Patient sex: M
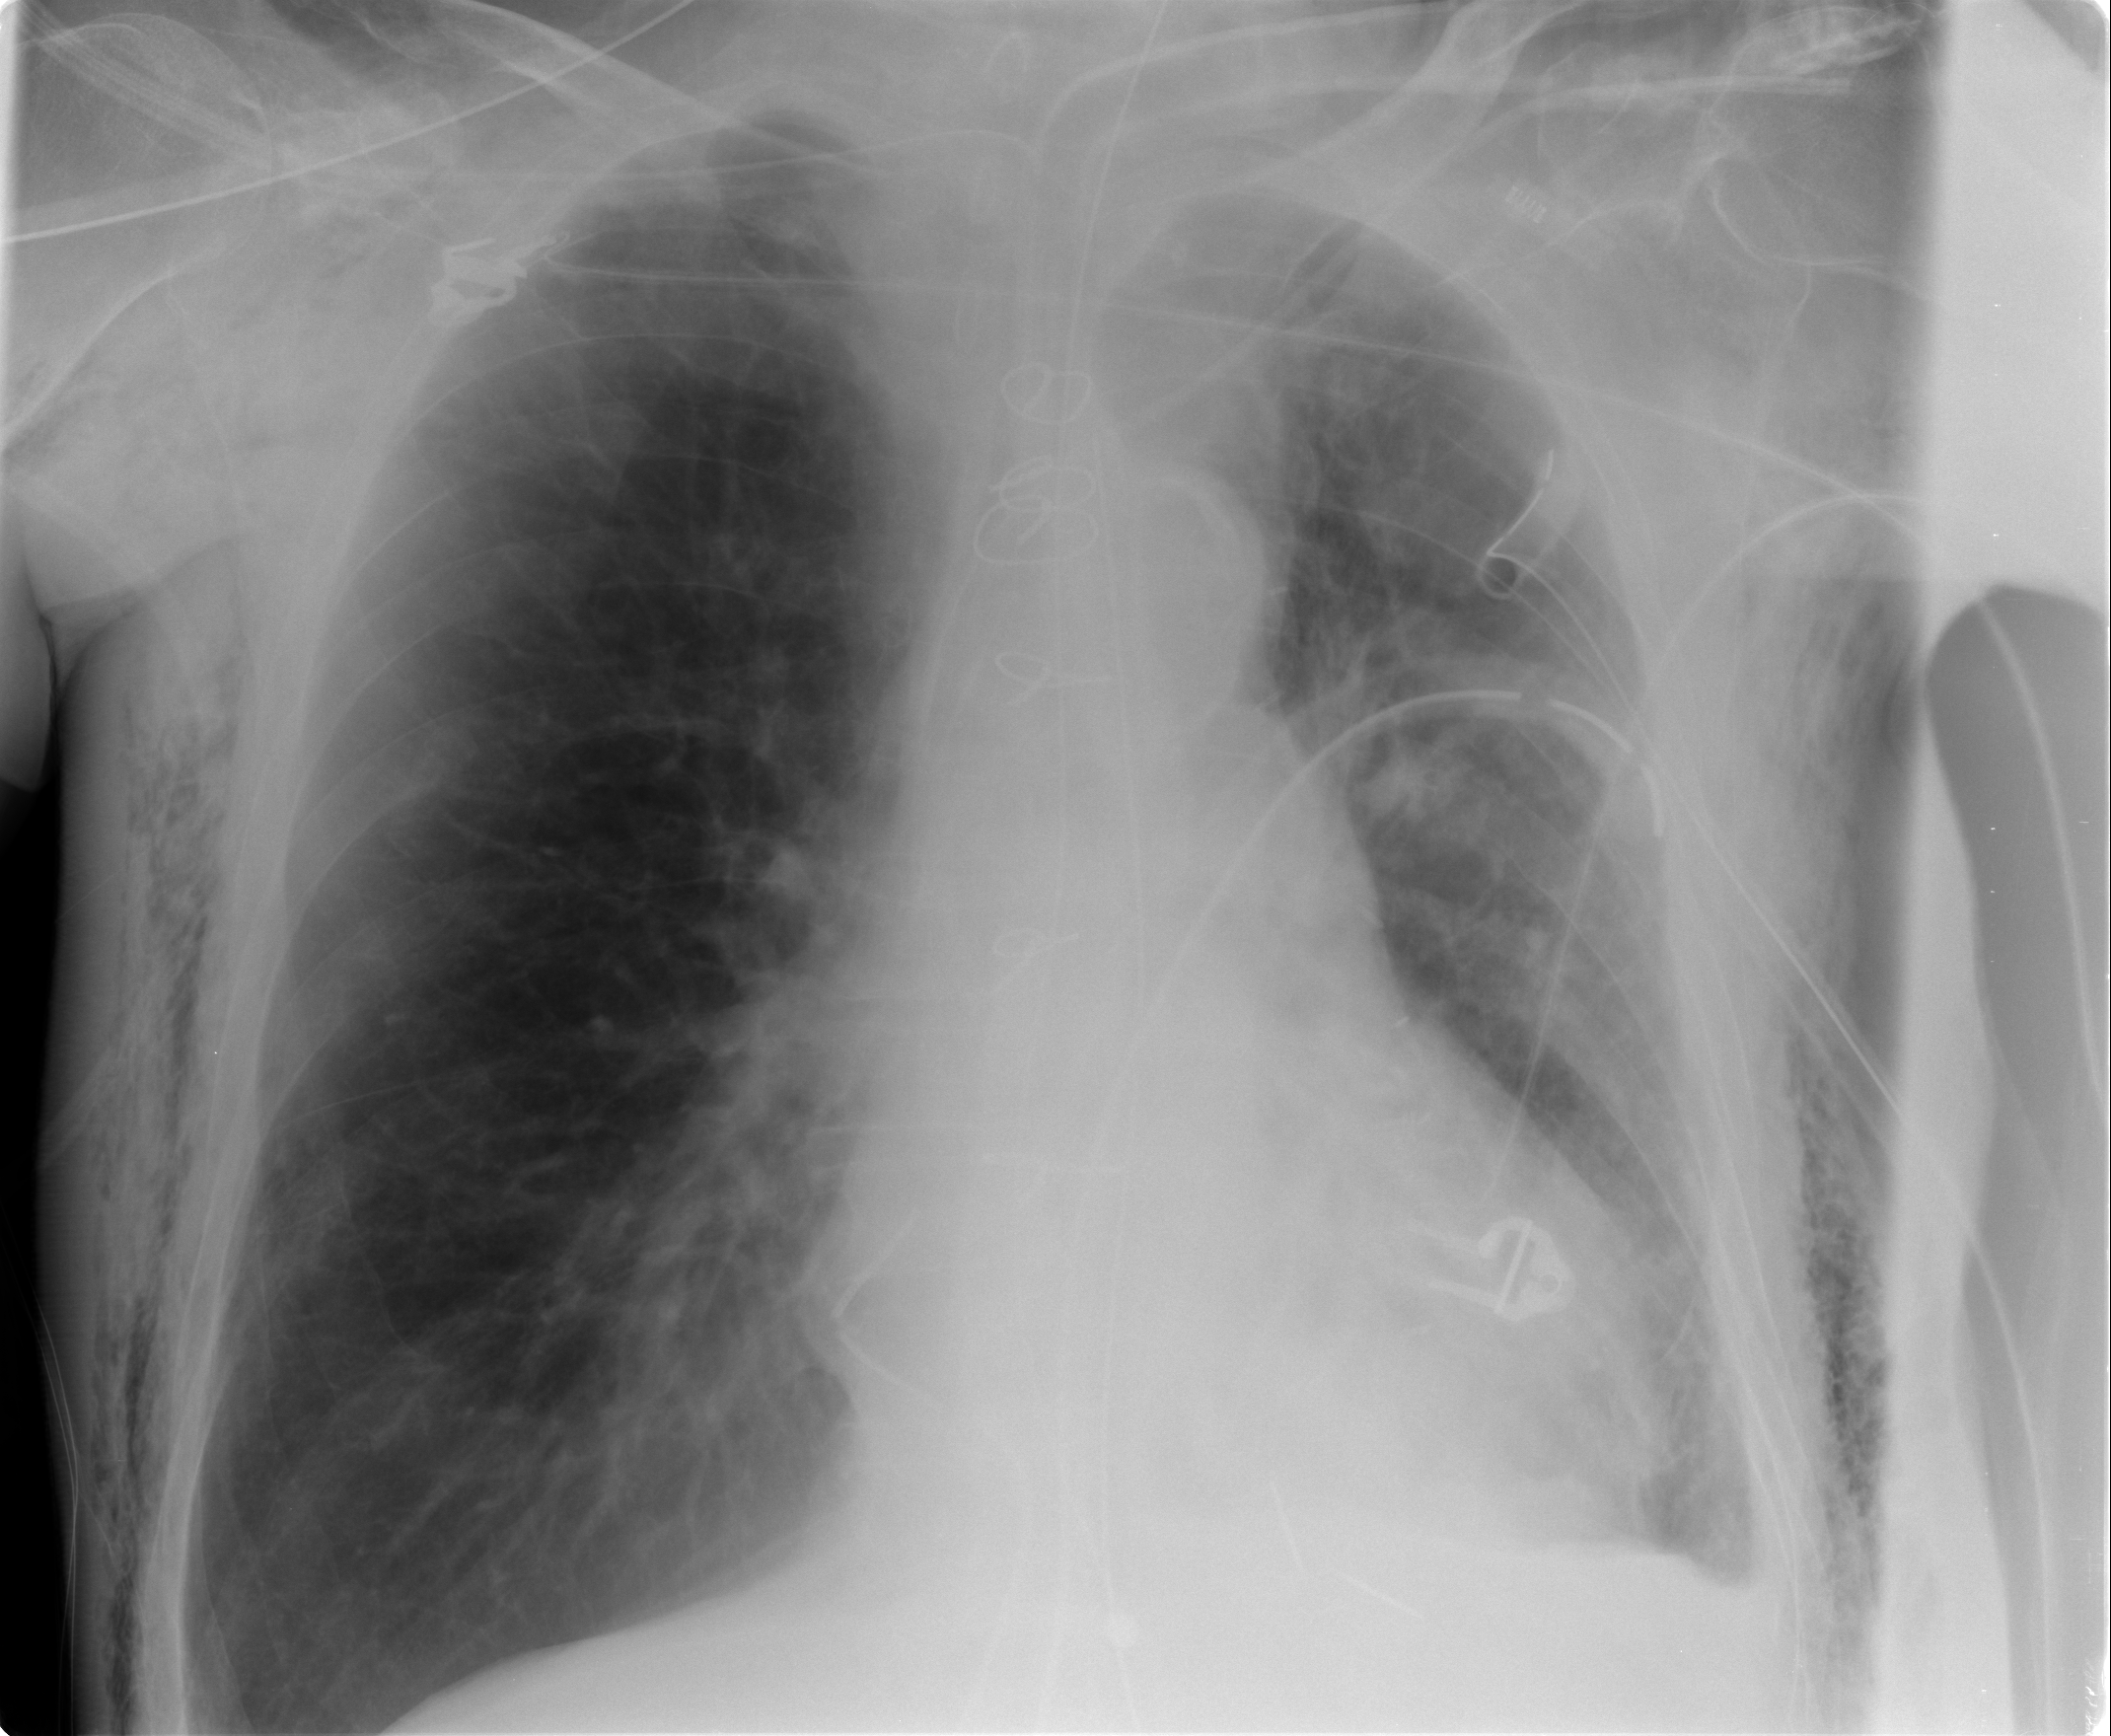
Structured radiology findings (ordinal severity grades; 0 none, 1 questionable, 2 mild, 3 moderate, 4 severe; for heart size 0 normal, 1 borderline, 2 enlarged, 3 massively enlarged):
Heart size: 0
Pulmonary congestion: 0
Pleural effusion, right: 0
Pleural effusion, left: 2
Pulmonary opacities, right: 0
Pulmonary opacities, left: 0
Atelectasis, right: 0
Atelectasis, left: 2